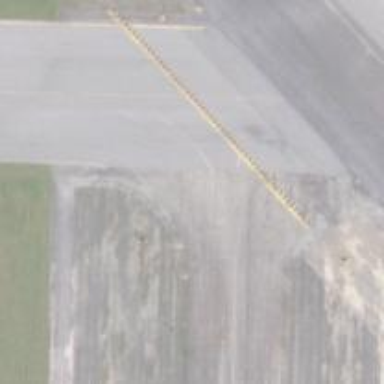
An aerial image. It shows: View of taxiway at the airport.